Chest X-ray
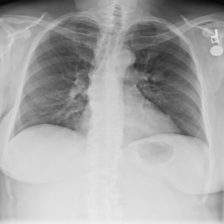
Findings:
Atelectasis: negative
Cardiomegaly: negative
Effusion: negative
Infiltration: negative
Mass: negative
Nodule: negative
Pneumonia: negative
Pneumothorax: negative
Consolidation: negative
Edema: negative
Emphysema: negative
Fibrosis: negative
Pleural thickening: negative
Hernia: negative